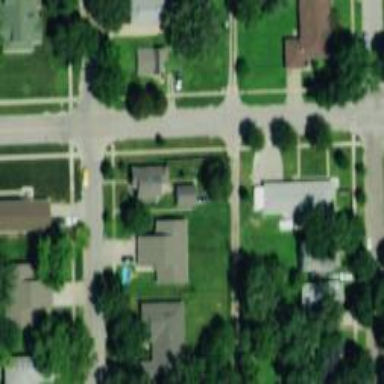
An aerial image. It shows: Alley classified as service road.